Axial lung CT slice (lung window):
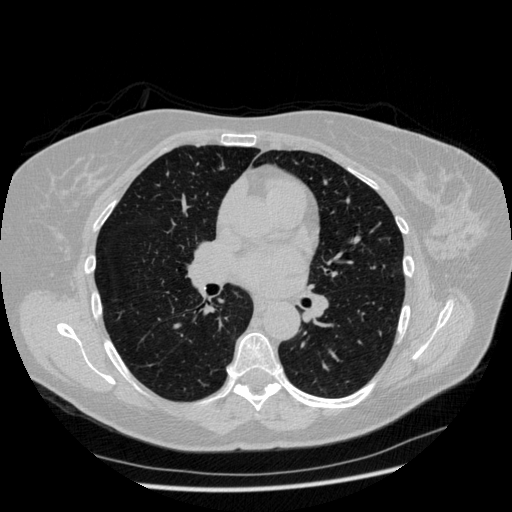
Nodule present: no